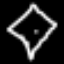
Label: diamond